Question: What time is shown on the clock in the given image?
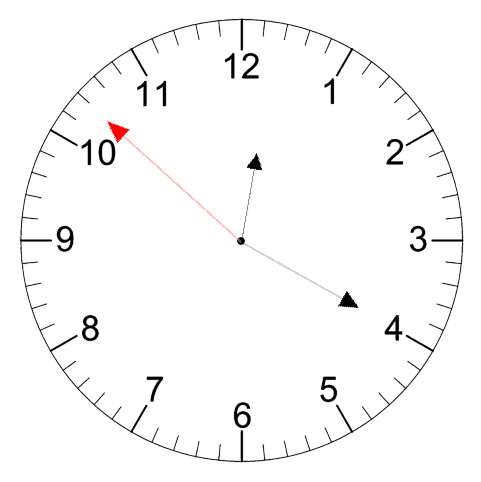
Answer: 12:19:52